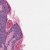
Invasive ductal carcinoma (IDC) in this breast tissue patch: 0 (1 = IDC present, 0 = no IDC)